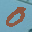
Label: 0